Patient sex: F
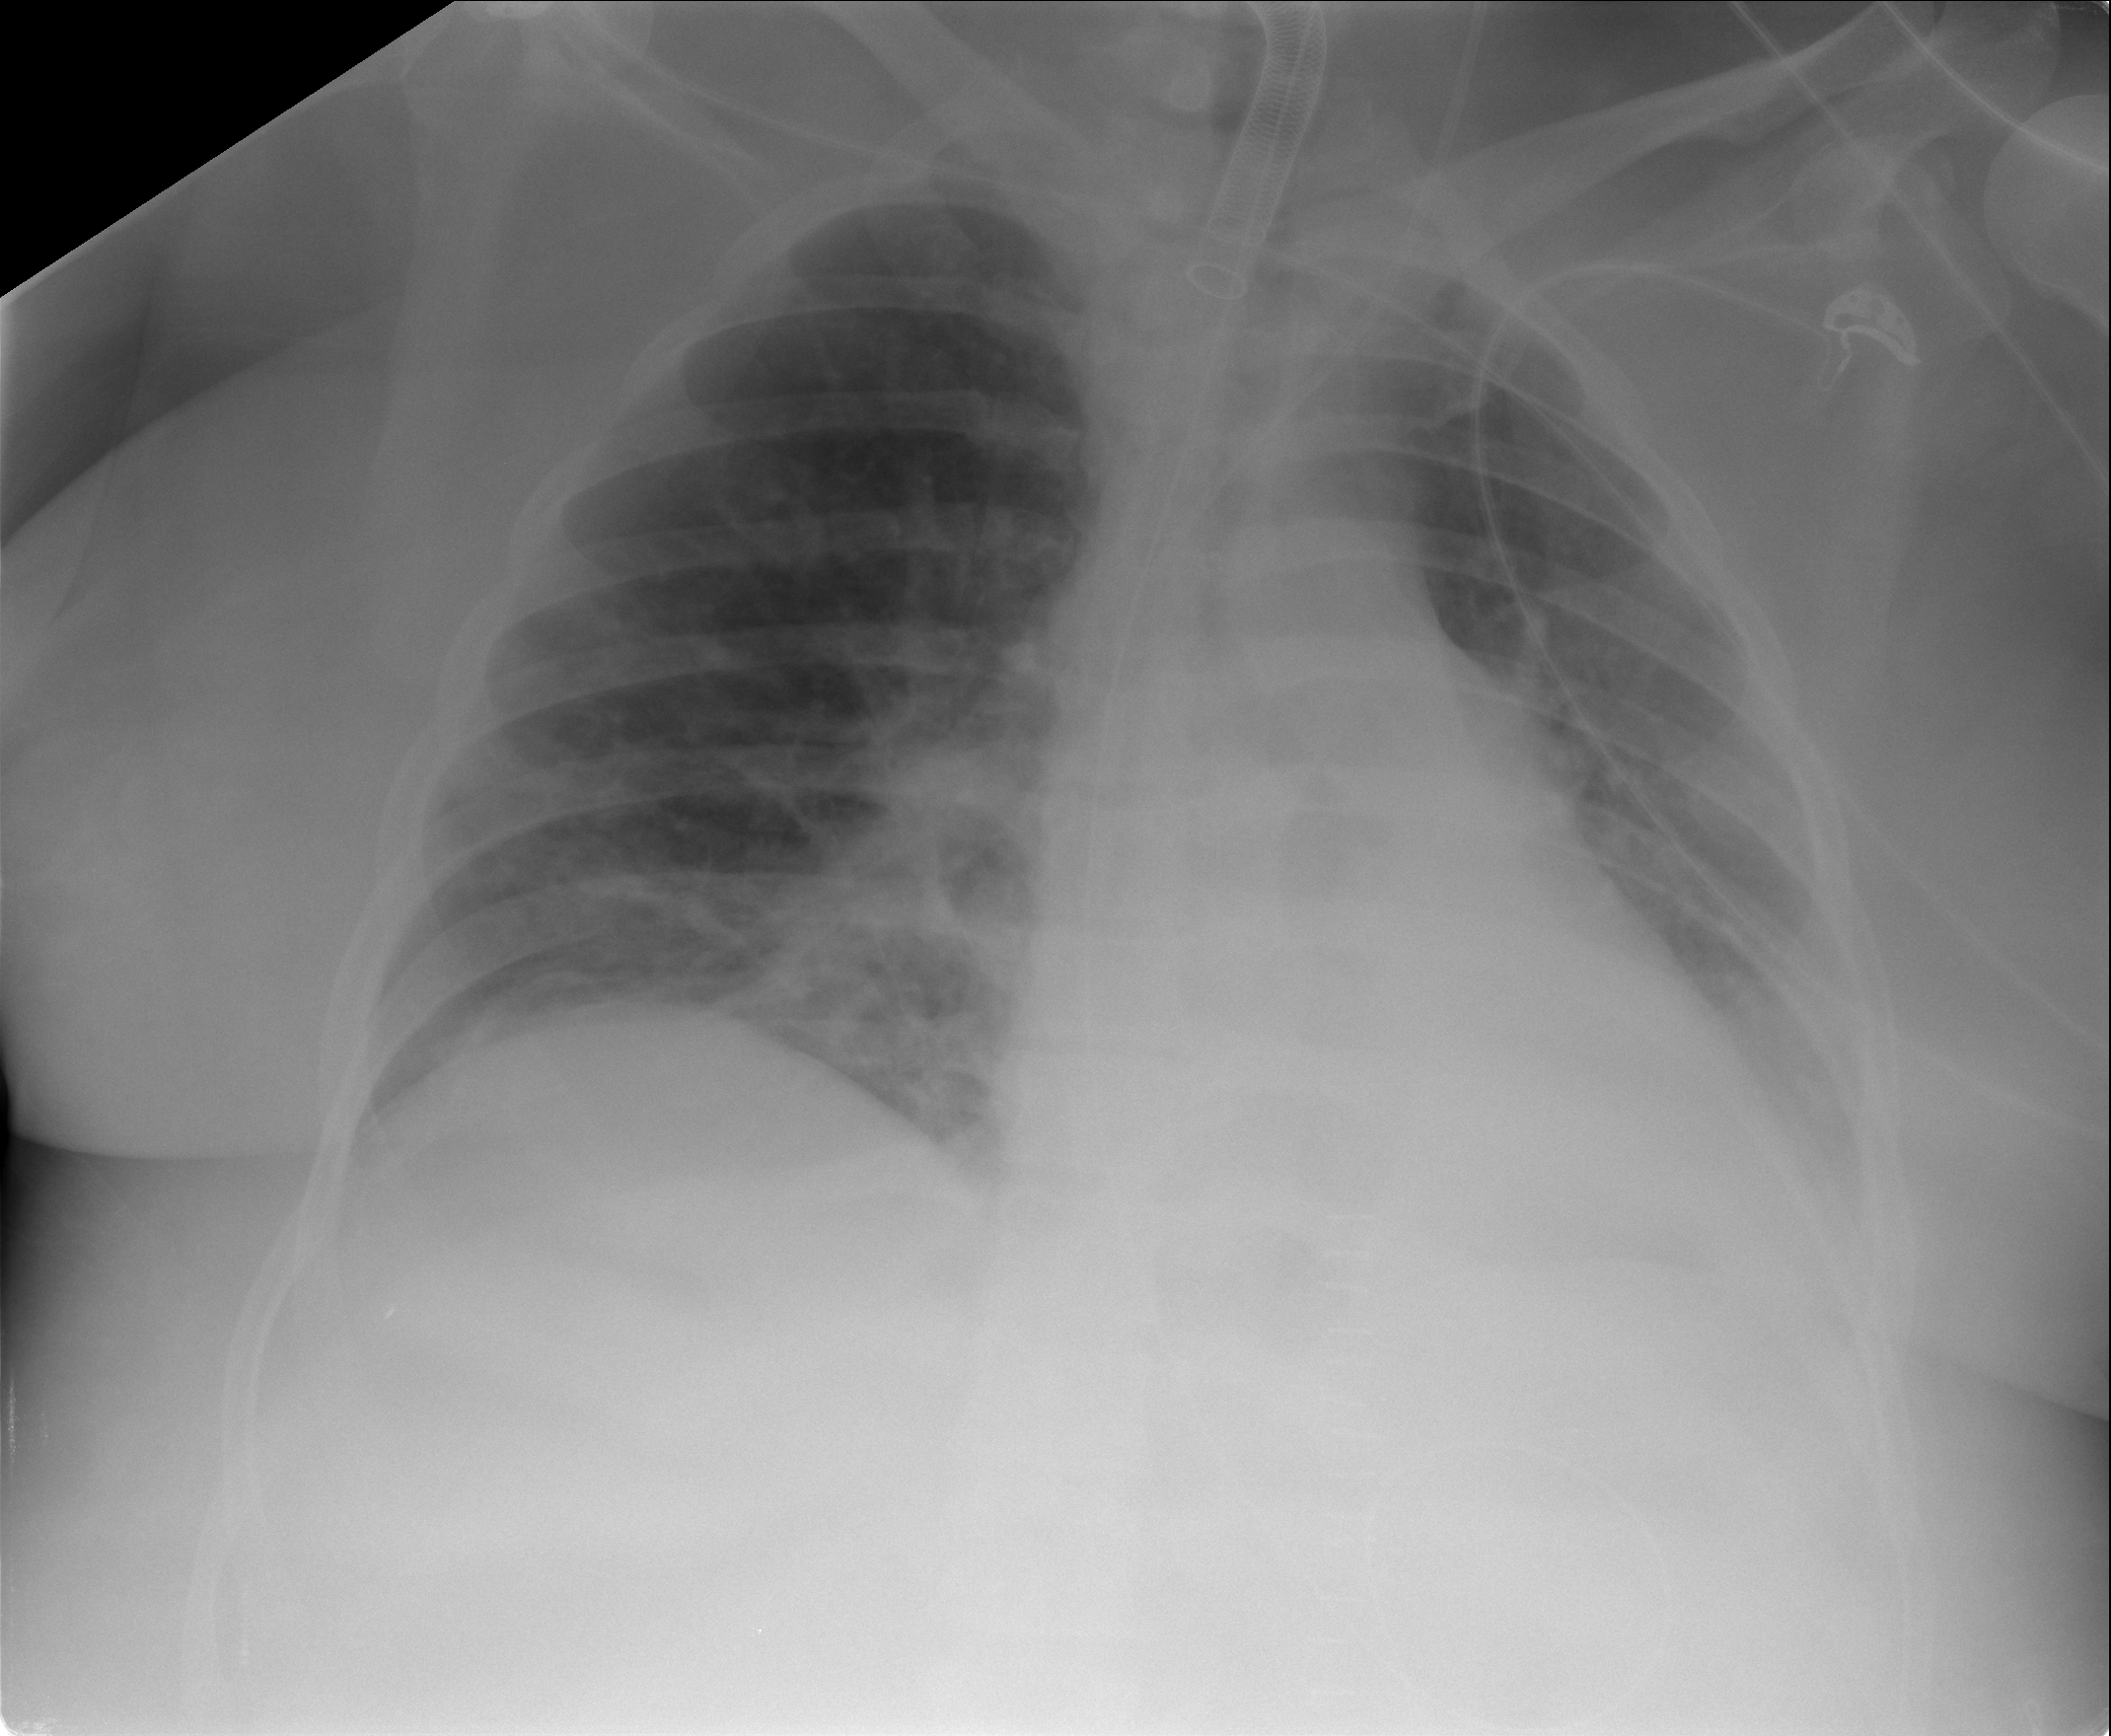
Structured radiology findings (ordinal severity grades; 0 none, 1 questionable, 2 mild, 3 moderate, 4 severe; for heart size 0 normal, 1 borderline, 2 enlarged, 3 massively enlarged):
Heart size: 0
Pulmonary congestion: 2
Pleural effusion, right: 0
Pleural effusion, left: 1
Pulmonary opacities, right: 2
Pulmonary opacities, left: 1
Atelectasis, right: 2
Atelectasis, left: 2